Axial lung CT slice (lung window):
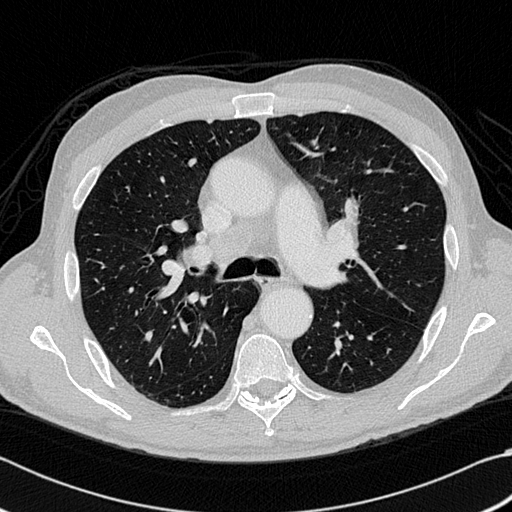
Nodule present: no